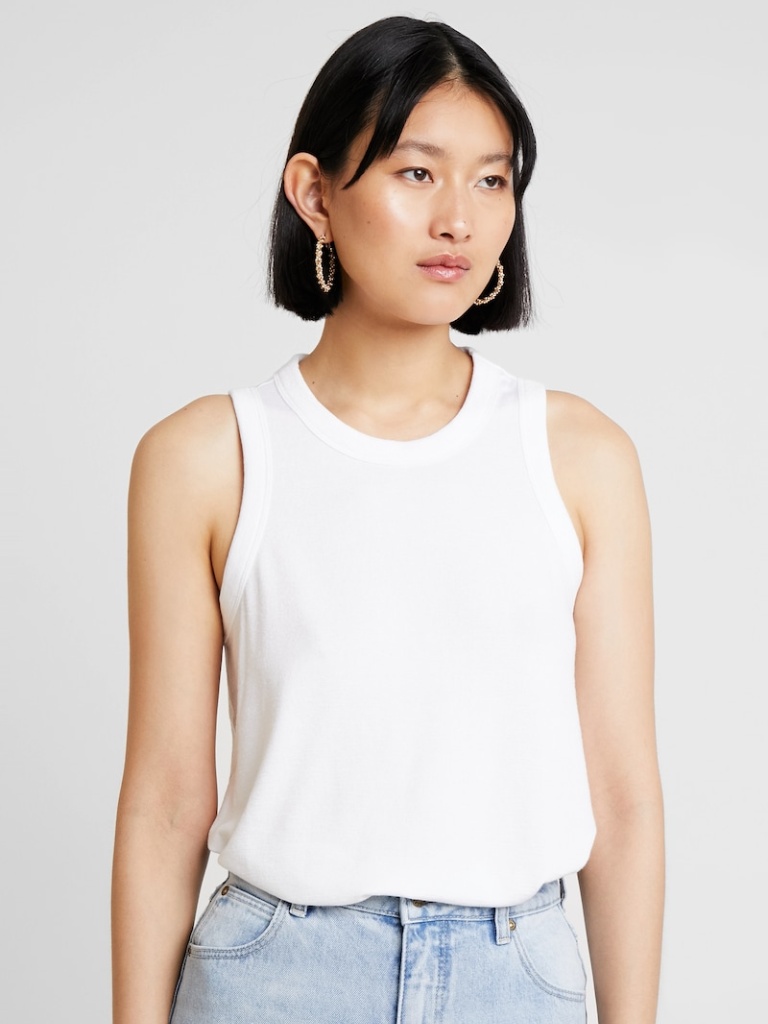
cotton relaxed sleeveless hip length French Tucked crew tank